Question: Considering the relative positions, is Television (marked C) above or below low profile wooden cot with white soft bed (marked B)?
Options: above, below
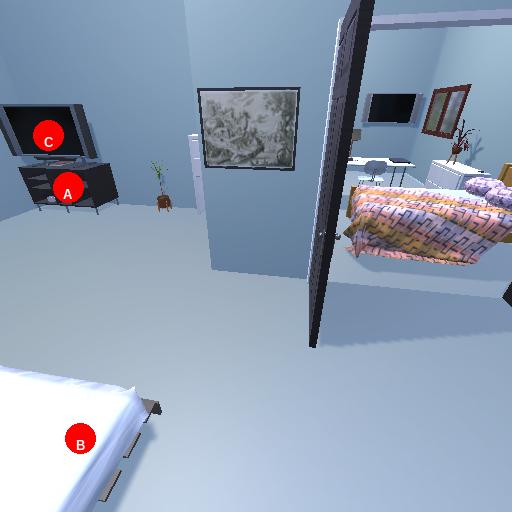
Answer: above